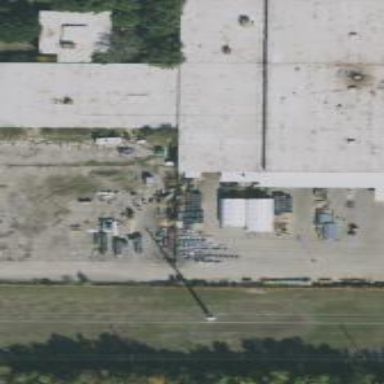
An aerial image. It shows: Warehouse building.